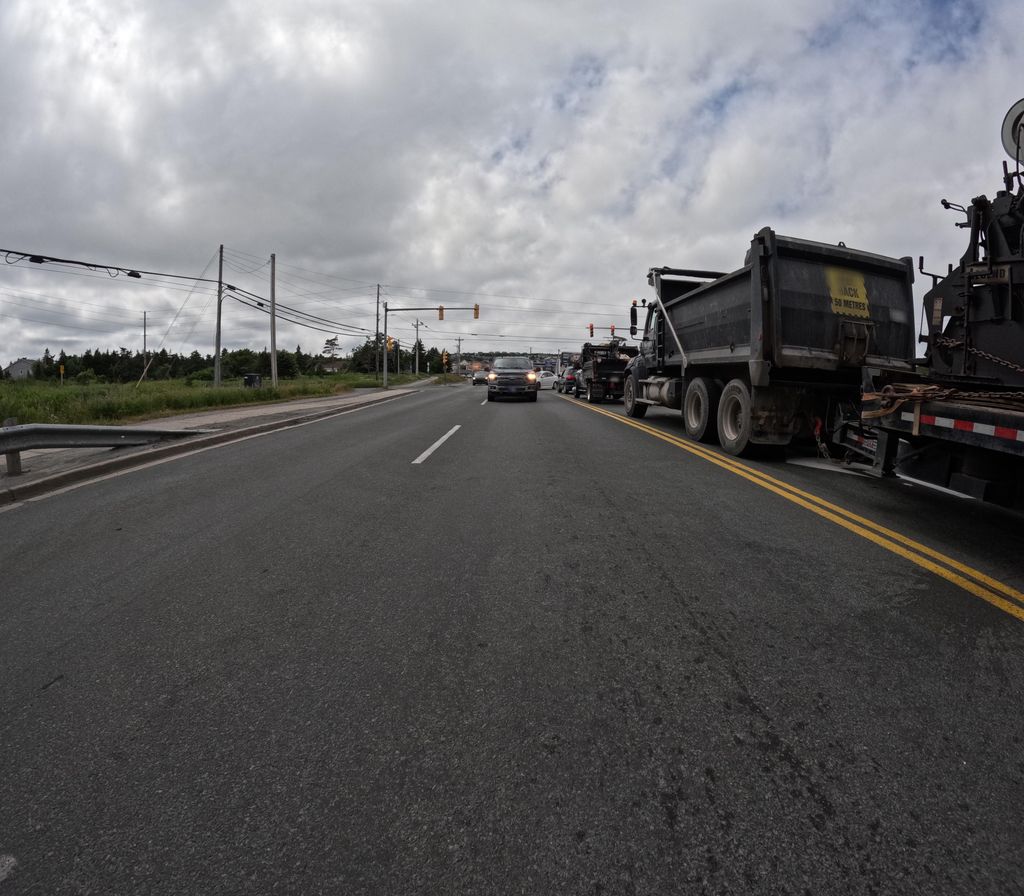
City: st_johns